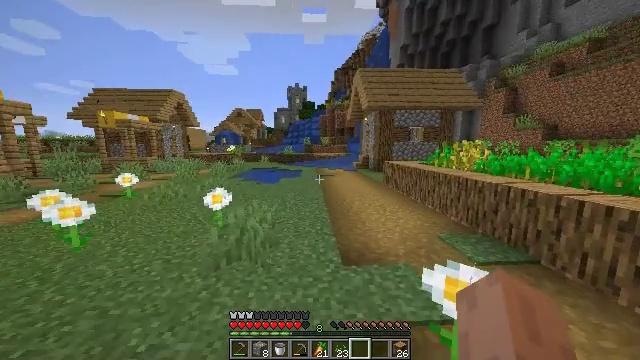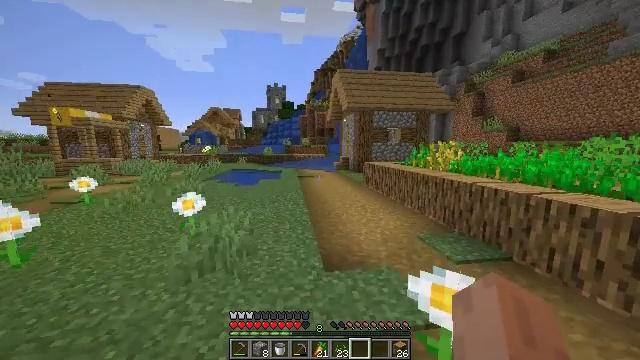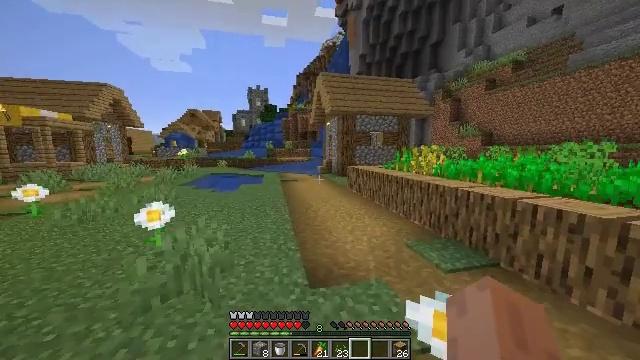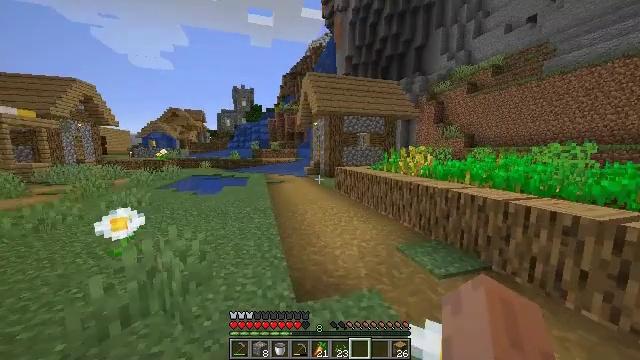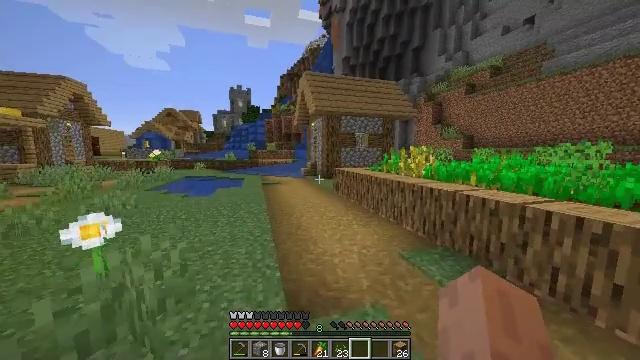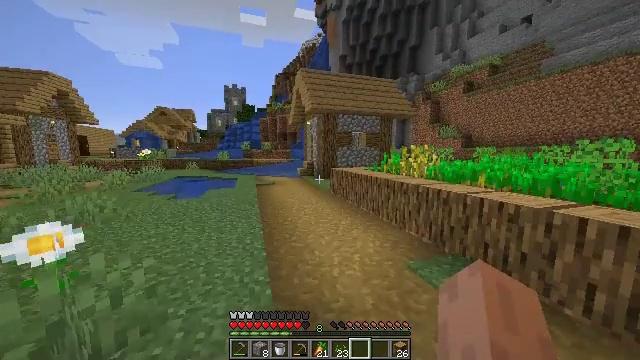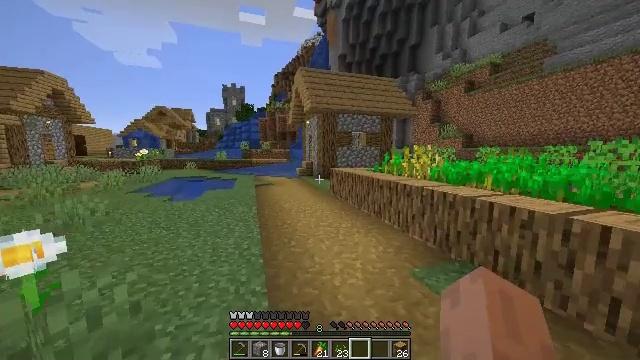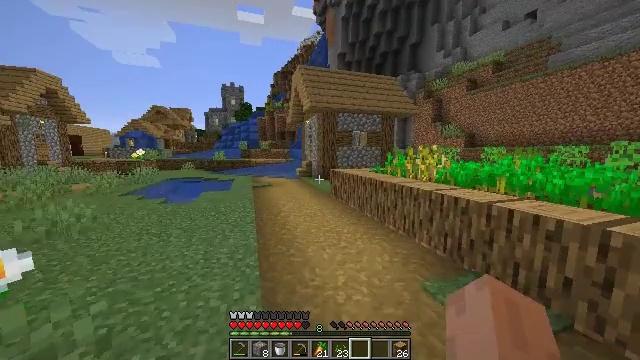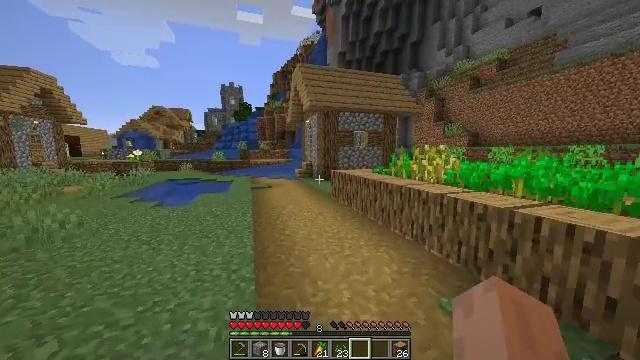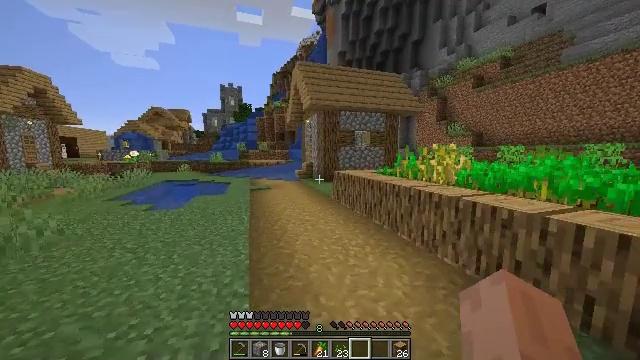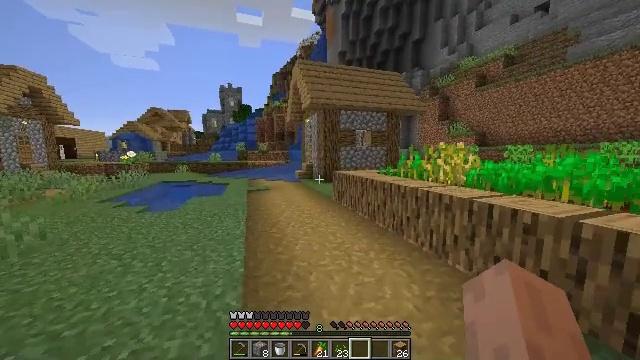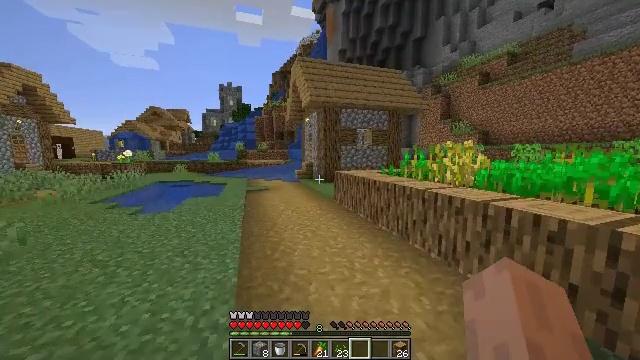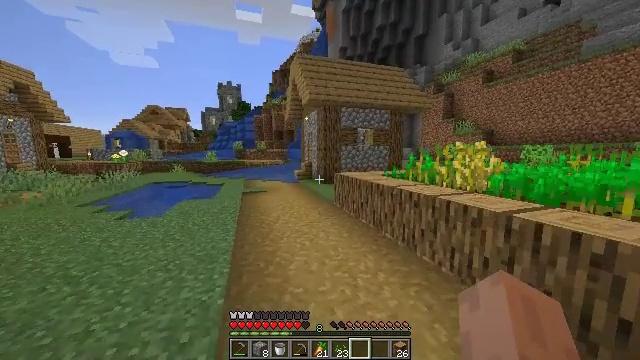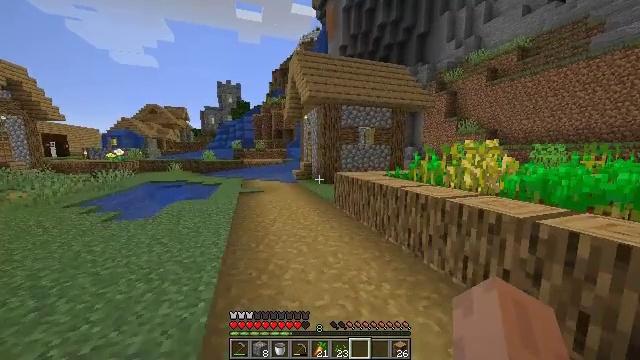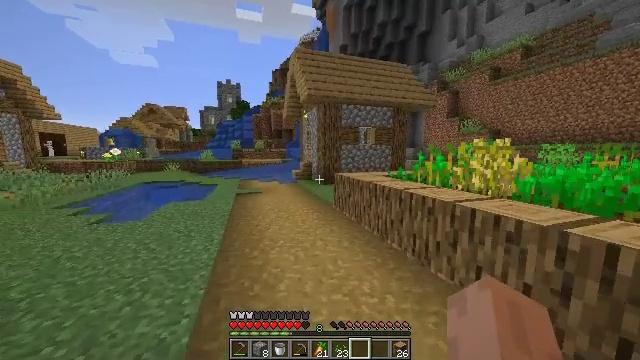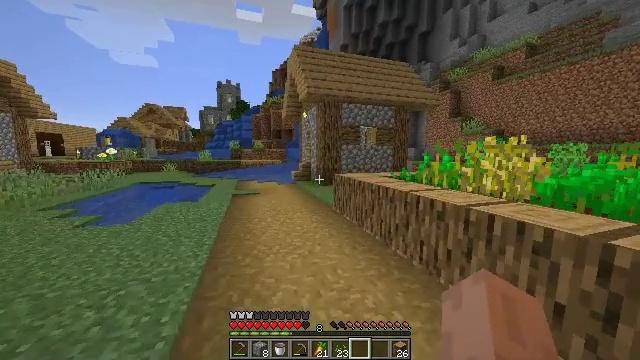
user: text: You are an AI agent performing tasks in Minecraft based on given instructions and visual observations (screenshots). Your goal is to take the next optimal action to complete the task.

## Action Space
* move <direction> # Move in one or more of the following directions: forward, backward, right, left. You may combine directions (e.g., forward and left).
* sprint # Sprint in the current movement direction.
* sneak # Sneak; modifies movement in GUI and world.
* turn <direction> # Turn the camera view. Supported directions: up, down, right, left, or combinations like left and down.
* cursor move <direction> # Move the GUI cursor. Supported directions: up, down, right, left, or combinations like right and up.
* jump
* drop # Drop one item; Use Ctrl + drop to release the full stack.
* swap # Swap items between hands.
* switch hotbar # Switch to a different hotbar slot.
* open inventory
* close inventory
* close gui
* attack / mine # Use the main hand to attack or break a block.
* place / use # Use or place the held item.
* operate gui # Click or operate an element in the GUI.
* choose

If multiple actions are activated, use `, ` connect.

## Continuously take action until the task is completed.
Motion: motion action
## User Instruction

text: Attack the bookshelf to recycle it.
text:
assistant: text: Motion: move forward, sprint, turn right
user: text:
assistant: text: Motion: move forward, sprint, turn right
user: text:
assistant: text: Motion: move forward, sprint, turn right
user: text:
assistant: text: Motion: move forward, sprint
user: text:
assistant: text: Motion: move forward, sprint, turn right
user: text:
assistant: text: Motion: move forward, sprint
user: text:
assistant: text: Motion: move forward, sprint
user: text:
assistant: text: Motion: move forward, sprint
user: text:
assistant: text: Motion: move forward, sprint
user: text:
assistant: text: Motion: move forward, sprint
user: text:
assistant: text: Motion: move forward, sprint
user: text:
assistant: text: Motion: move forward, sprint
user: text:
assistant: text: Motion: move forward, sprint
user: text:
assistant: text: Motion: move forward, sprint
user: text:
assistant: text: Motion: move forward, sprint
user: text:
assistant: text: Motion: move forward, sprint
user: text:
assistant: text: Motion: move forward, sprint
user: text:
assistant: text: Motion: move forward, sprint
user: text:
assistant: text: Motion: move forward, sprint, turn left
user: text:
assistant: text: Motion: move forward, sprint, turn left
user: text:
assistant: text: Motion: move forward, sprint, turn left
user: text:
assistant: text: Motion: move forward, sprint, turn left
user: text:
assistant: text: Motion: move forward, sprint, turn left
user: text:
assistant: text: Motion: move forward, sprint, turn left
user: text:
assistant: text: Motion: turn left
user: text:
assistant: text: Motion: no_op
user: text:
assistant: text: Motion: no_op
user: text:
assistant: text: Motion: no_op
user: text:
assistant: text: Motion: turn left
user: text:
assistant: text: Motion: no_op